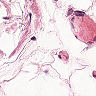
Metastatic tissue present: no